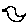
Label: bird